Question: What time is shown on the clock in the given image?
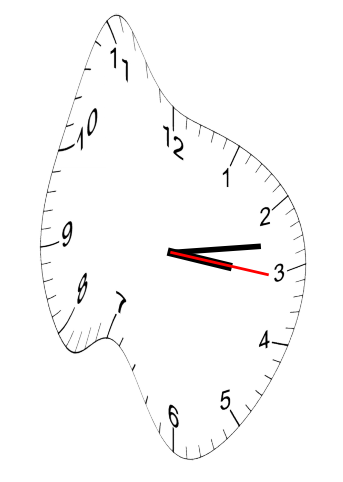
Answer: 03:13:16